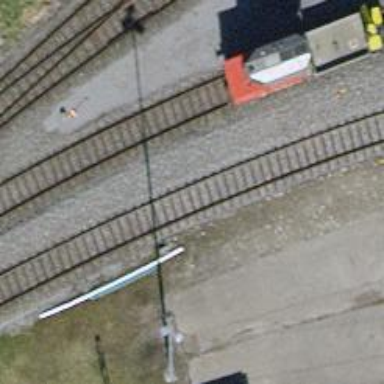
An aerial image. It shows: Railway yard in service.